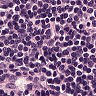
Metastatic tissue present: no